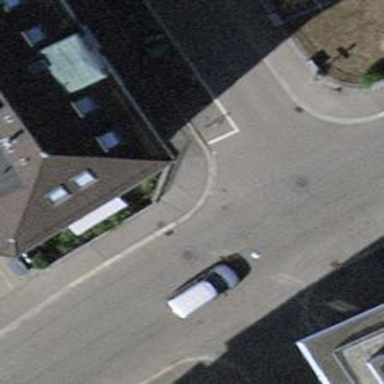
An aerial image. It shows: Asphalt sidewalk along the footway.